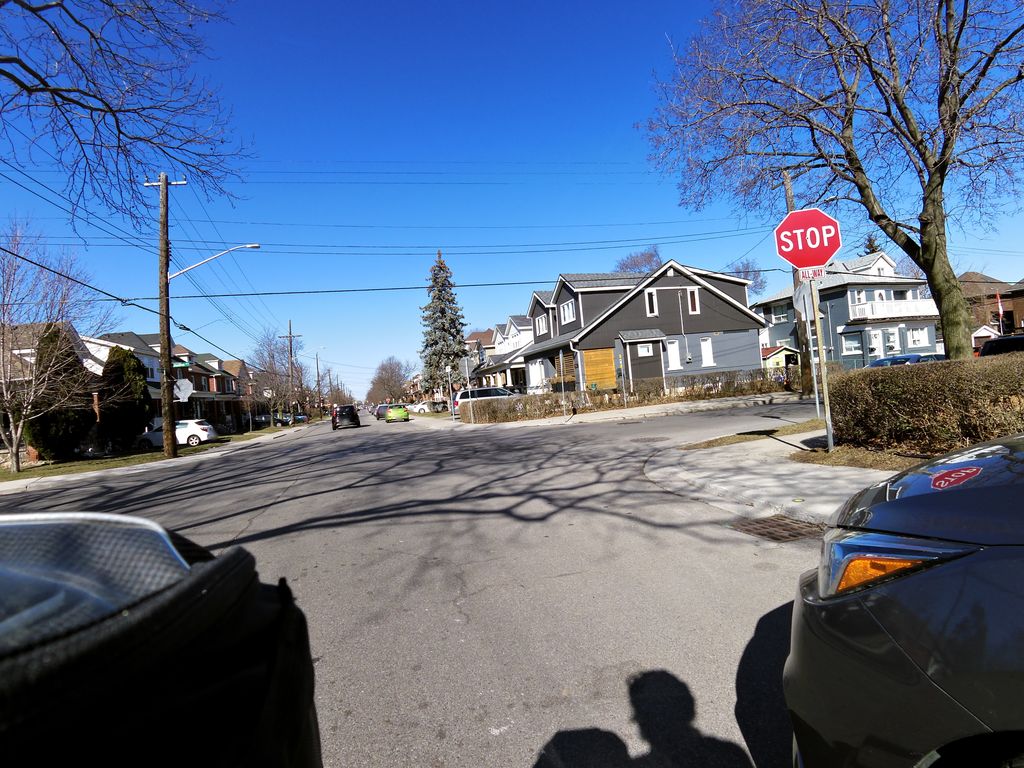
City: hamilton